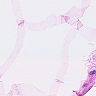
Metastatic tissue present: no